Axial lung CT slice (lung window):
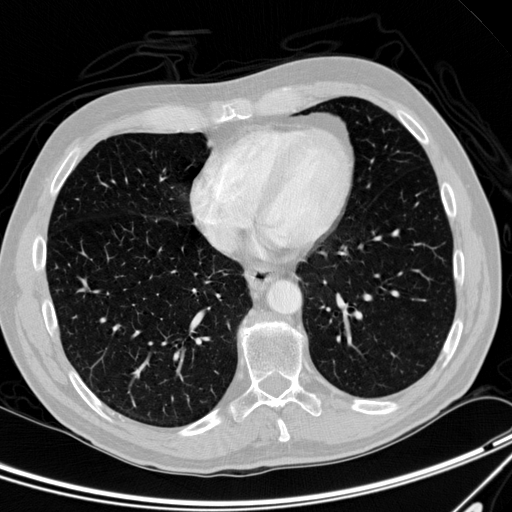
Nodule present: no